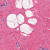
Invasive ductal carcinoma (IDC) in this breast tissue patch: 0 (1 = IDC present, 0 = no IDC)